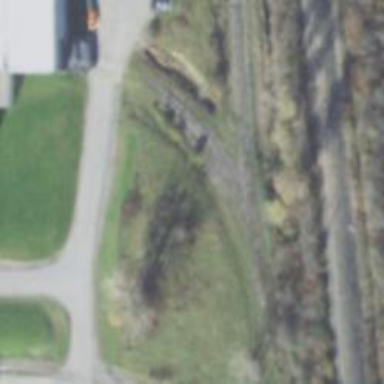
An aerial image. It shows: Railway spur service.